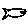
Label: fish